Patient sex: M
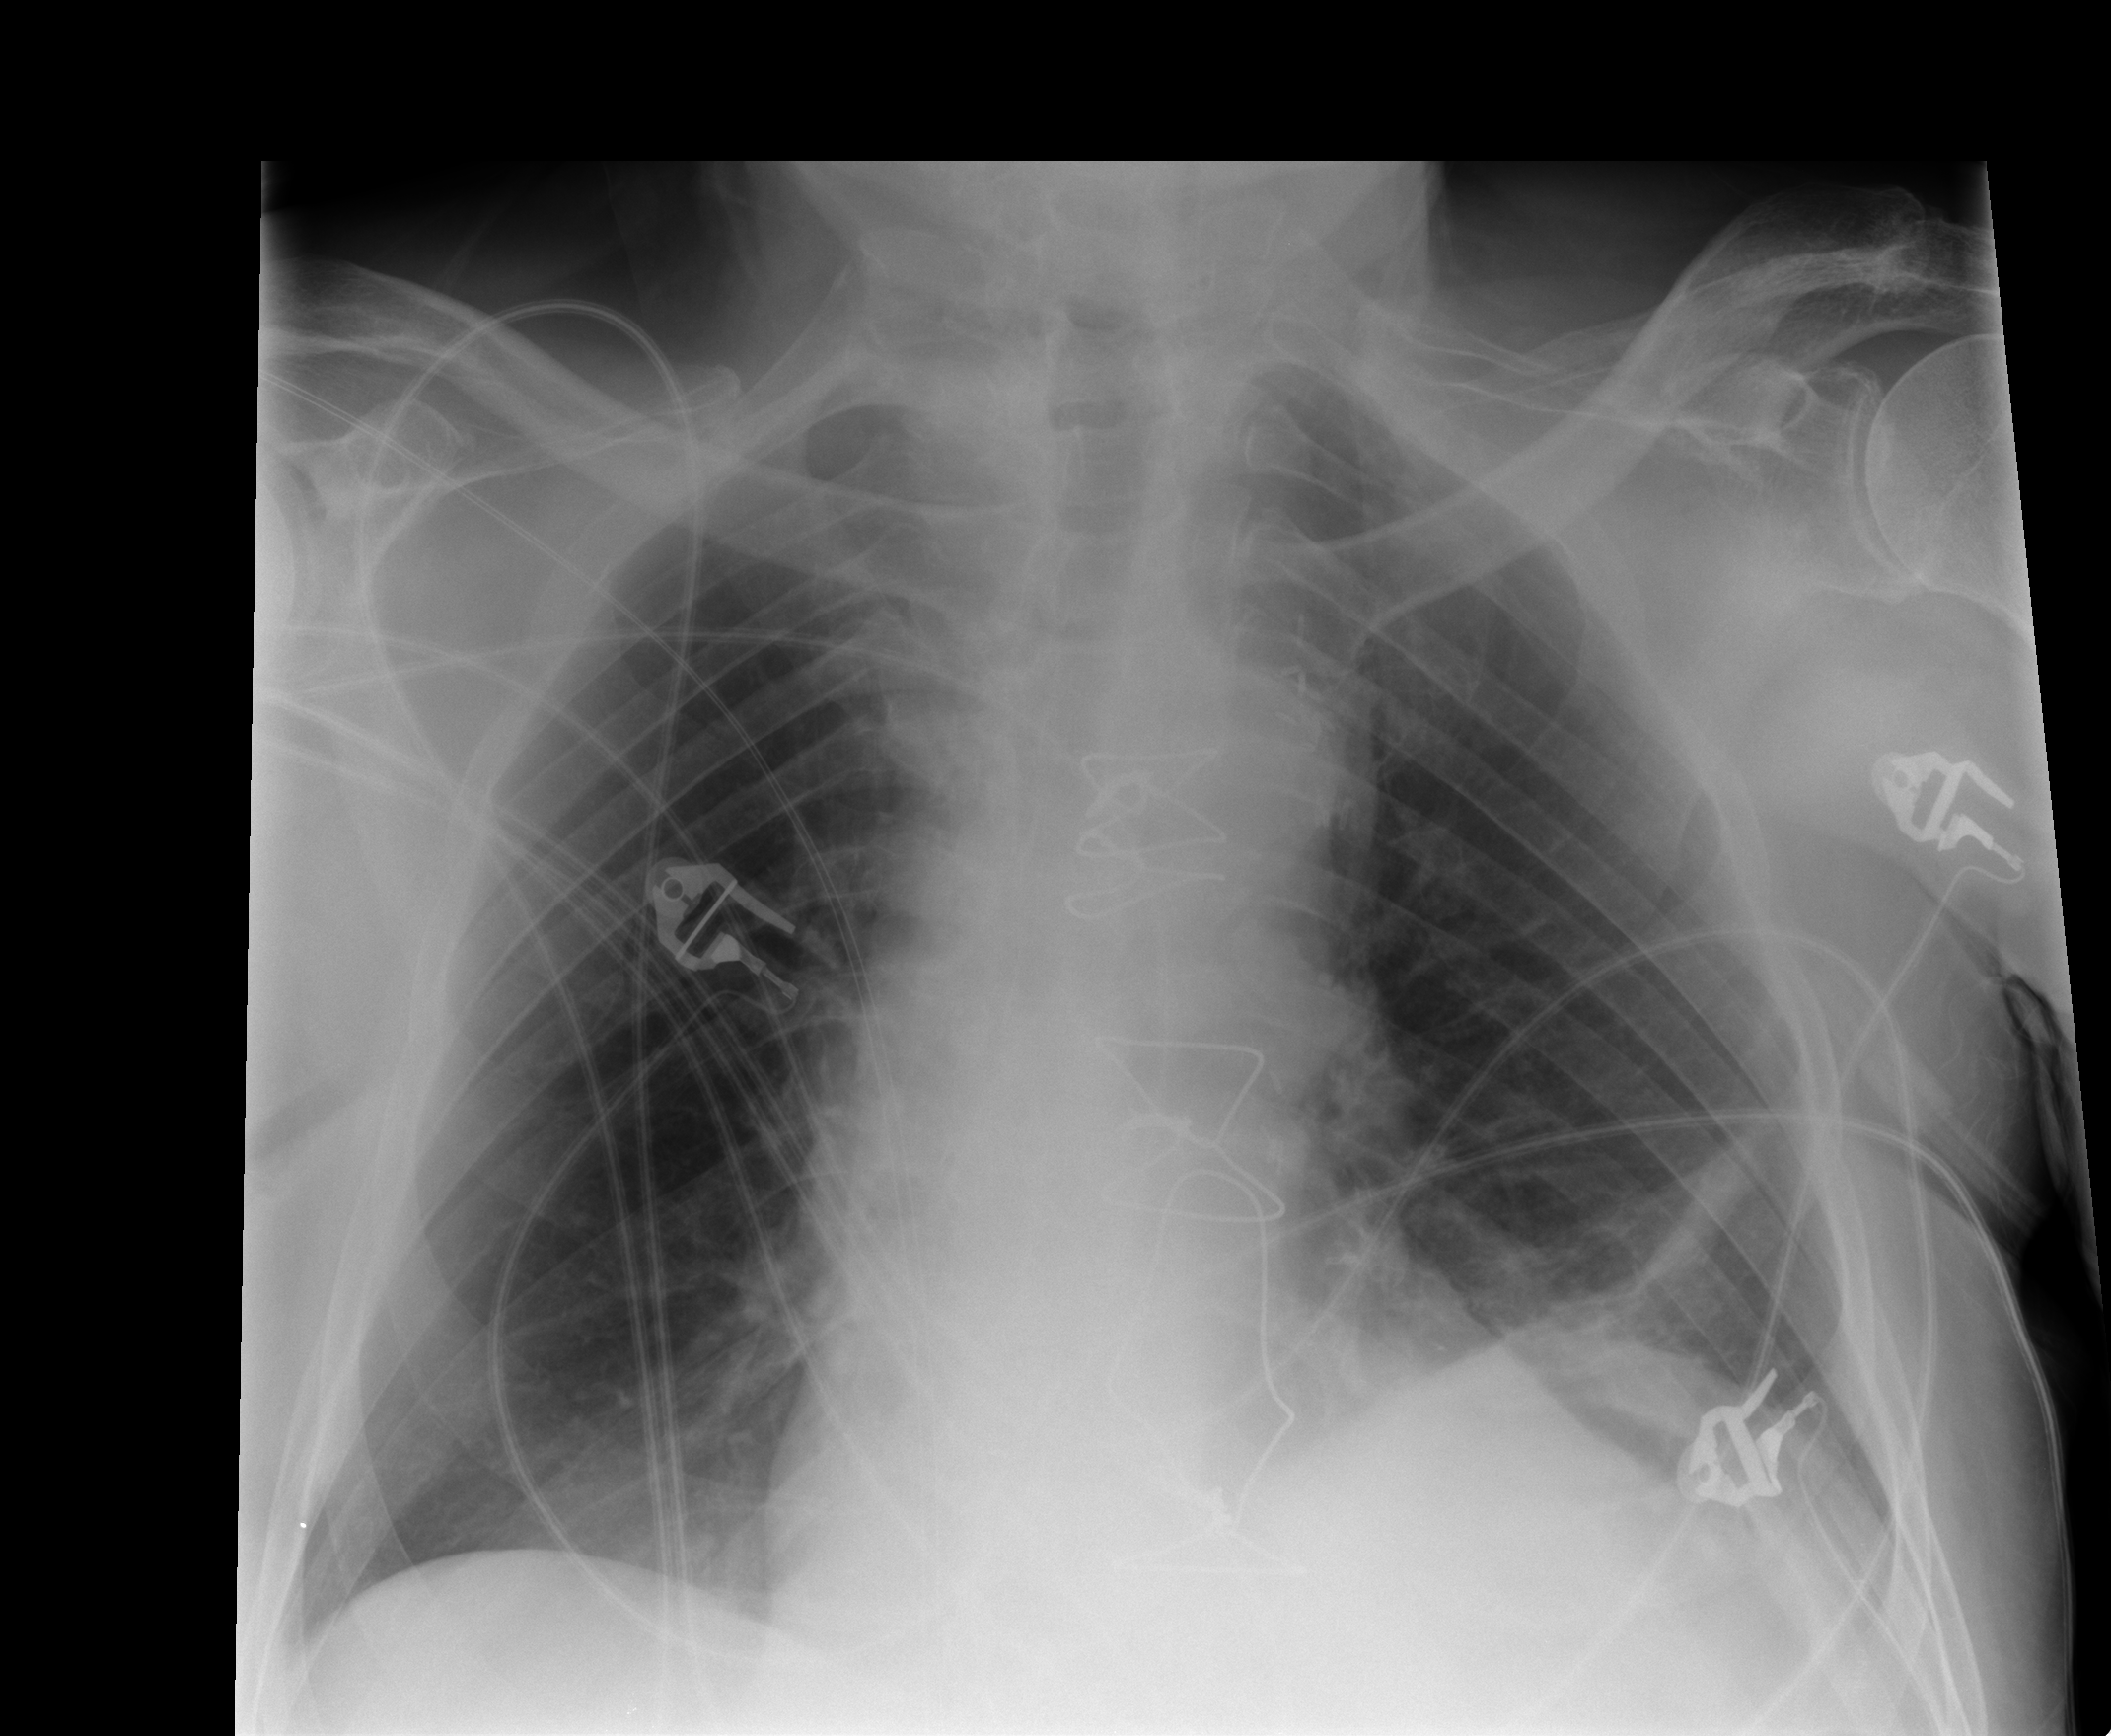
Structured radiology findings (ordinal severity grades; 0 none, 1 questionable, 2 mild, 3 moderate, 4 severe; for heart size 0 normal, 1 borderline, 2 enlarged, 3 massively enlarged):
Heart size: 0
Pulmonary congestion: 0
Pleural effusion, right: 0
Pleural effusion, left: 1
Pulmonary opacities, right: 0
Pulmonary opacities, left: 0
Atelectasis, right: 0
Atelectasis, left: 2